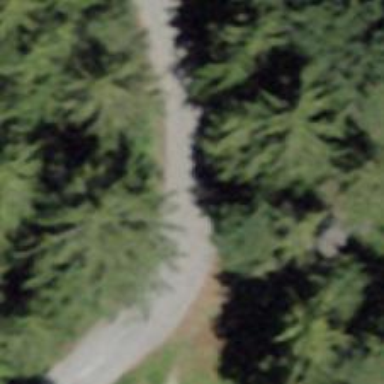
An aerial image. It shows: Well-maintained track road of grade 1.